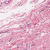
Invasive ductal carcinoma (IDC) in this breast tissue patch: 0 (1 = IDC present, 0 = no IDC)